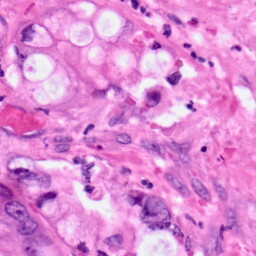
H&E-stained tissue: Pancreatic